Field crop: maize
Growth stage: 2
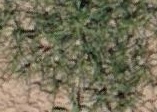
Species: salsola